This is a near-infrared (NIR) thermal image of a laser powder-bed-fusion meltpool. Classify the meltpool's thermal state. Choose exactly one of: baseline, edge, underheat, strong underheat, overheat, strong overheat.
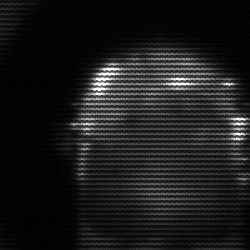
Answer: baseline